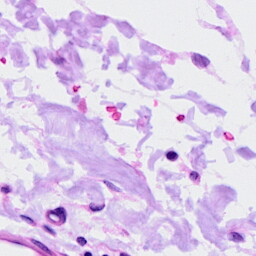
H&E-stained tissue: Ovarian